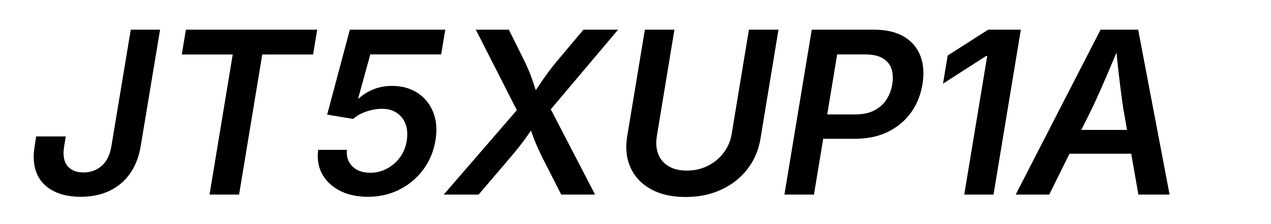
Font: Inter-Italic_SemiBold_Italic